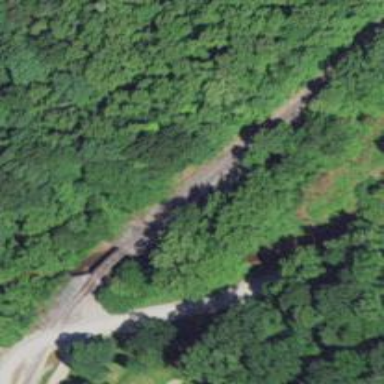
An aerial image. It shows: Railway bridge.